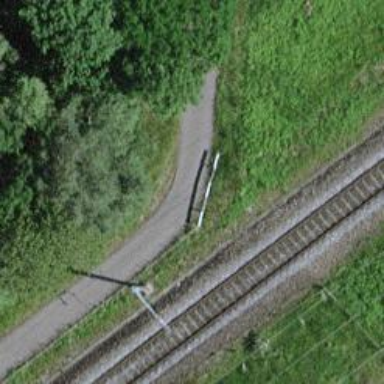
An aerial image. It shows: Asphalt track with grade 1 tracktype.